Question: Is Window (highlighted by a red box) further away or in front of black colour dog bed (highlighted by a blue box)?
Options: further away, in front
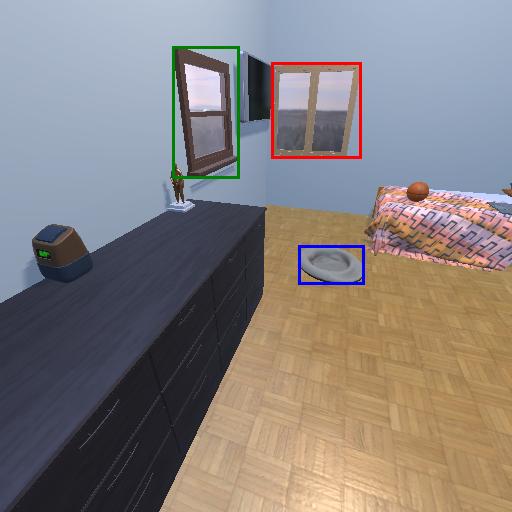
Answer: further away